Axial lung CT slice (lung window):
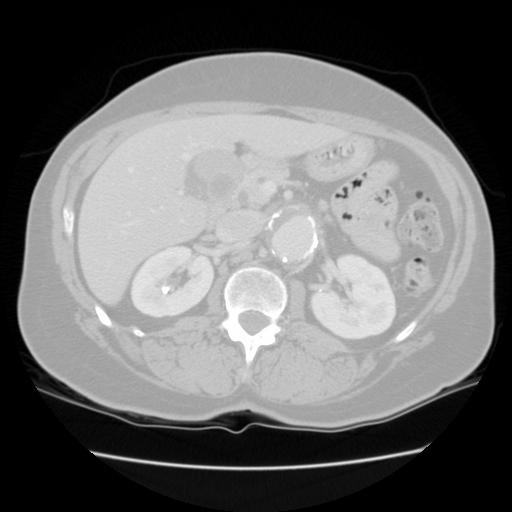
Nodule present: no